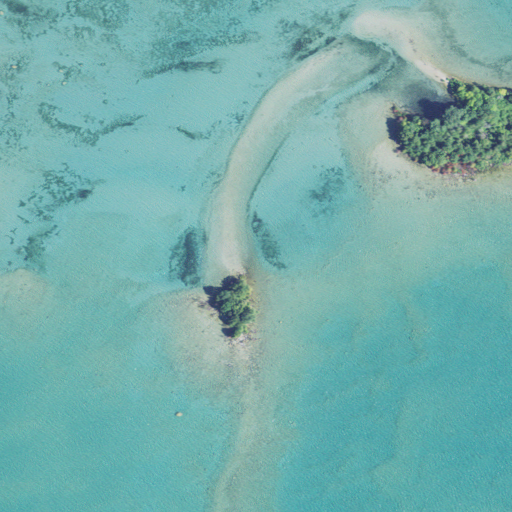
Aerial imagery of island in Michigan named Horseshoe Island containing open water, barren land, herbaceous wetlands, and woody wetlands